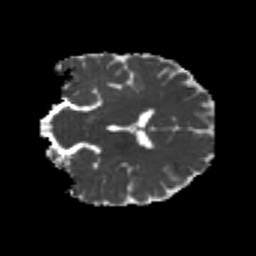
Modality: MD
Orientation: coronal
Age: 21
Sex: female
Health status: healthy
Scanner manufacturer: philips
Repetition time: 7.391 s
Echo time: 0.08599 s